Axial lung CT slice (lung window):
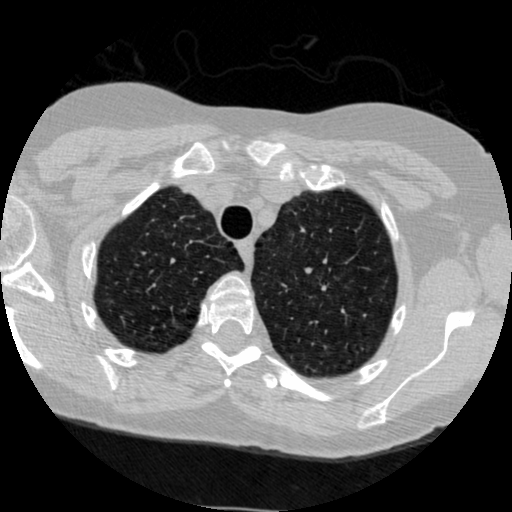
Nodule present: no